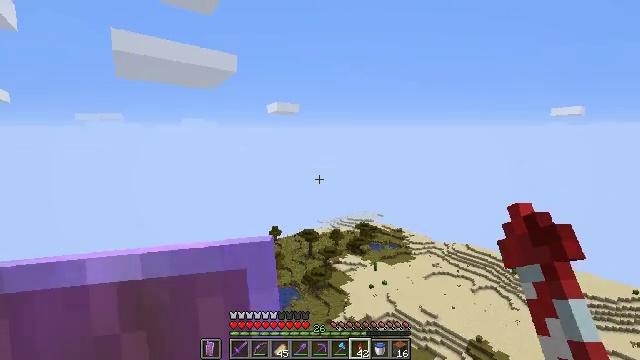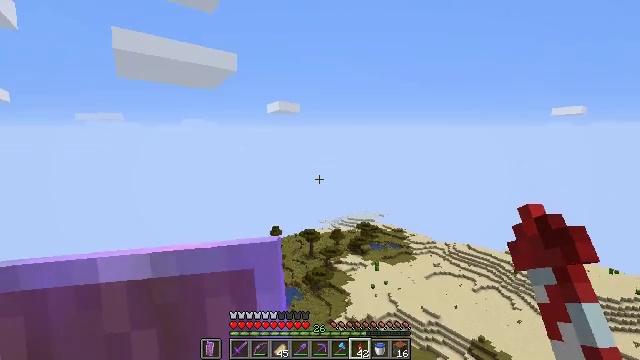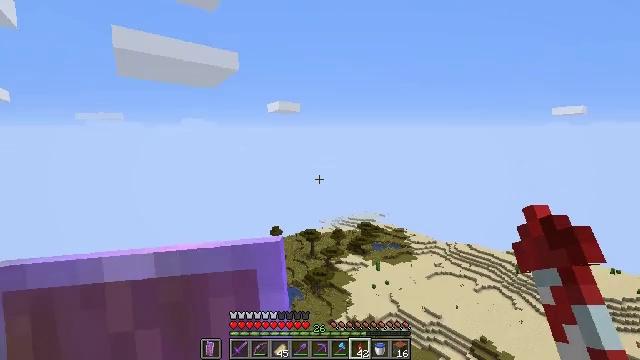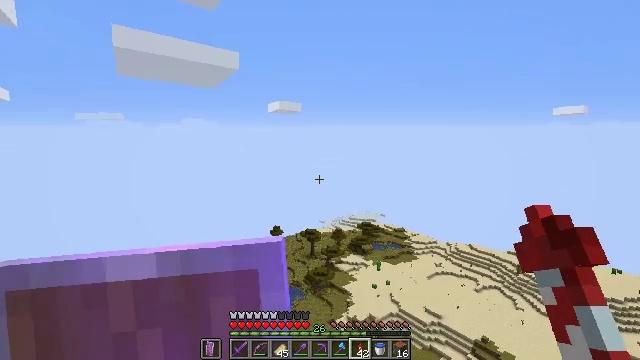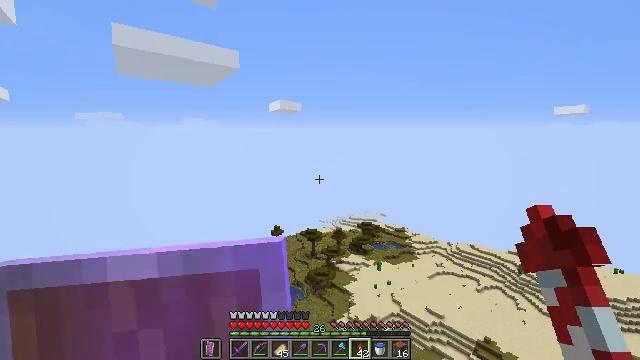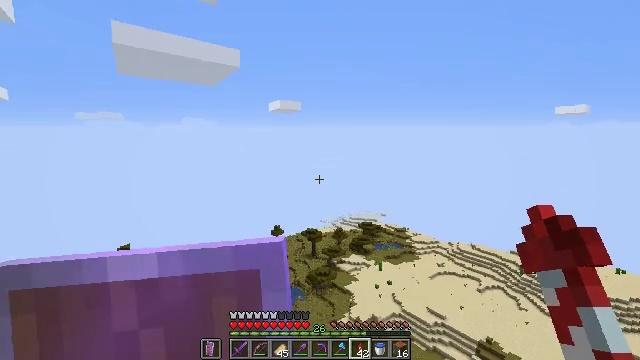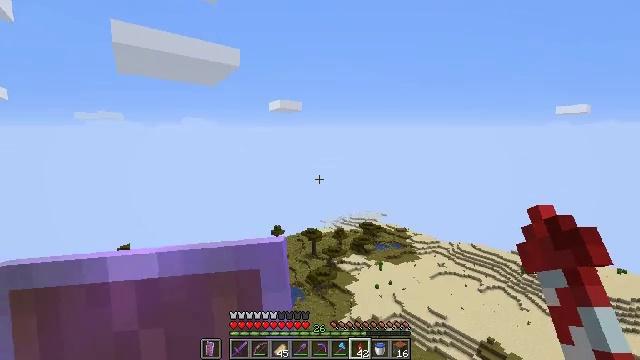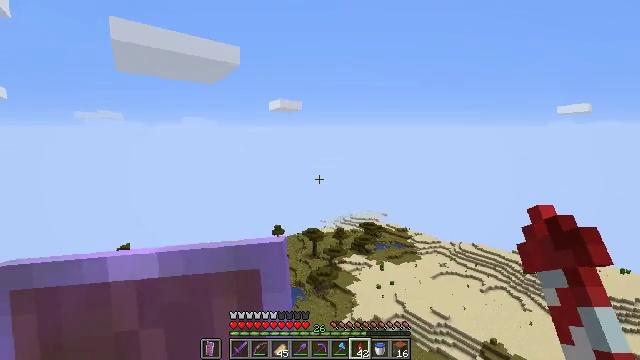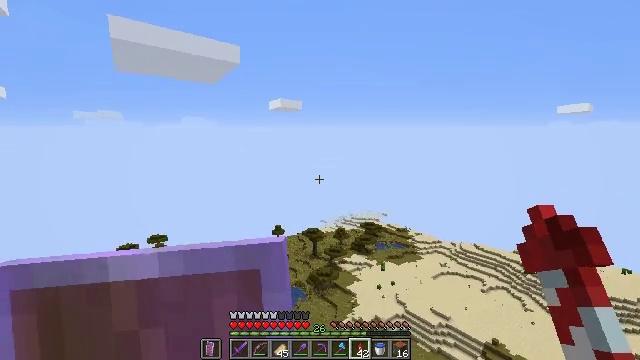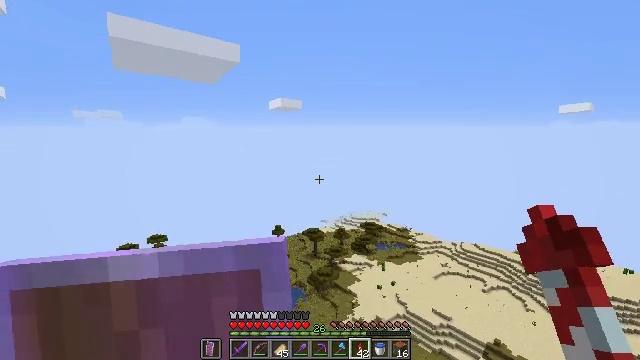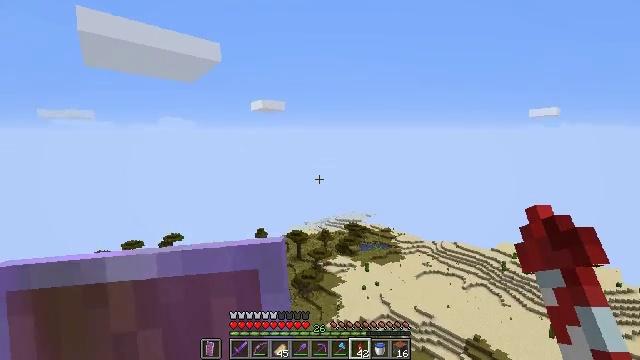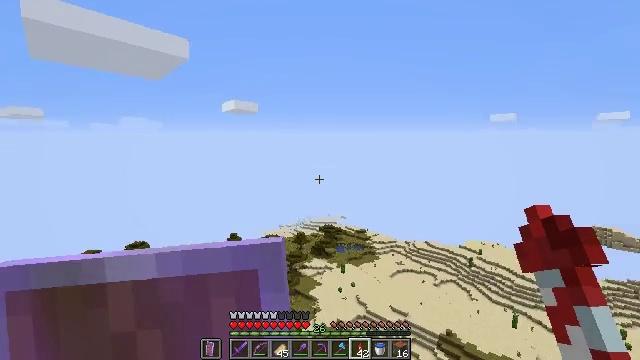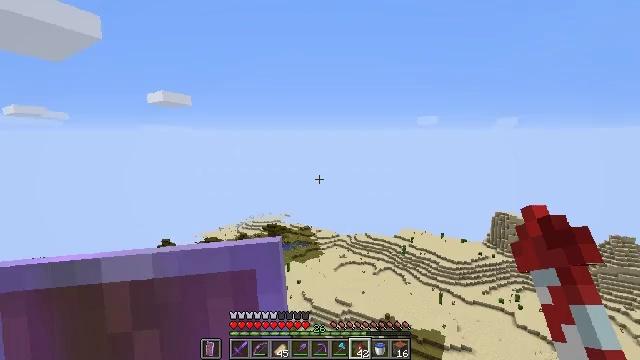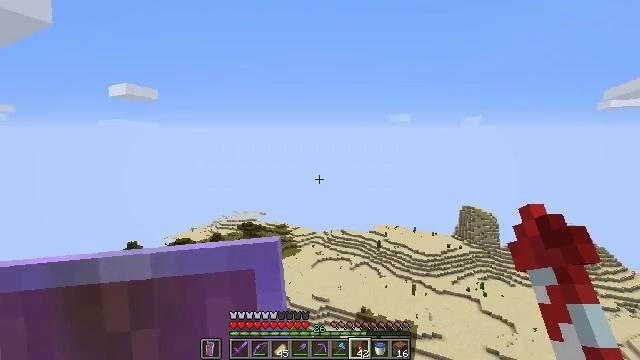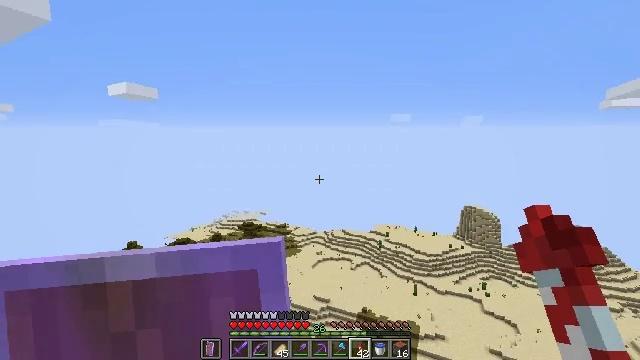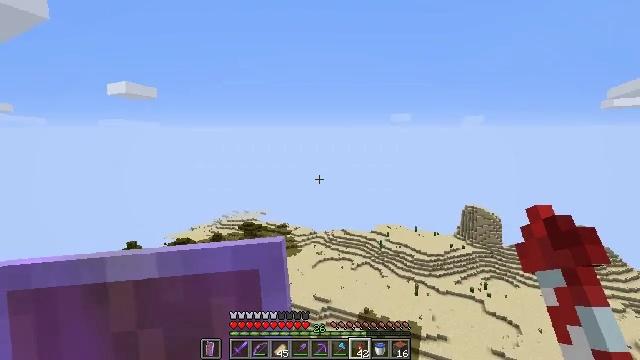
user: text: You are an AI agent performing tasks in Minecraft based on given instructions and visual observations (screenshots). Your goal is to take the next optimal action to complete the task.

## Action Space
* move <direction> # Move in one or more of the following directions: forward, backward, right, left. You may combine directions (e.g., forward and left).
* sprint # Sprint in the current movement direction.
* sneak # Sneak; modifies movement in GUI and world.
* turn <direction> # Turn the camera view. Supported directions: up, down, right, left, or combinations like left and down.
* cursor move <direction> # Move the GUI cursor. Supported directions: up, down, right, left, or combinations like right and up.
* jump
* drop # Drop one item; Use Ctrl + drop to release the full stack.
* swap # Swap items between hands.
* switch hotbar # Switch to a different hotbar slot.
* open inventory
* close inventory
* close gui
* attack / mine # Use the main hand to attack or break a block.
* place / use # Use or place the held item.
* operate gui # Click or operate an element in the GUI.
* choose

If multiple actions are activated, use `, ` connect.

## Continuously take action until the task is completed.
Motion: motion action
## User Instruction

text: drop acacia leaves
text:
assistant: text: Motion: no_op
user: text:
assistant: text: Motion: no_op
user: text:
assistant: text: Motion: no_op
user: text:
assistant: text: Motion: no_op
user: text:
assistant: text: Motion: no_op
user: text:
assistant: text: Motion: no_op
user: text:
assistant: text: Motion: no_op
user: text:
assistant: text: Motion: no_op
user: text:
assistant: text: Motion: no_op
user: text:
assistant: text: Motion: turn right
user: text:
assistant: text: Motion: turn right
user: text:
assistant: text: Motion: turn right
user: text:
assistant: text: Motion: turn right
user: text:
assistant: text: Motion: no_op
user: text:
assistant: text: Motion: no_op
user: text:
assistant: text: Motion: no_op
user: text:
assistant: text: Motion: no_op
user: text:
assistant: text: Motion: no_op
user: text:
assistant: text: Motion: no_op
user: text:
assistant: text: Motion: no_op
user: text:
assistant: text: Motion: no_op
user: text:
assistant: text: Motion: no_op
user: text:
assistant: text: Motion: no_op
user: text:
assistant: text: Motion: turn right
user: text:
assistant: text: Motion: turn right
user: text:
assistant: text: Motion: turn right and down
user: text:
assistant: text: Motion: turn right
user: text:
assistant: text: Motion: no_op
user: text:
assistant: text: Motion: no_op
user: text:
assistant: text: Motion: no_op